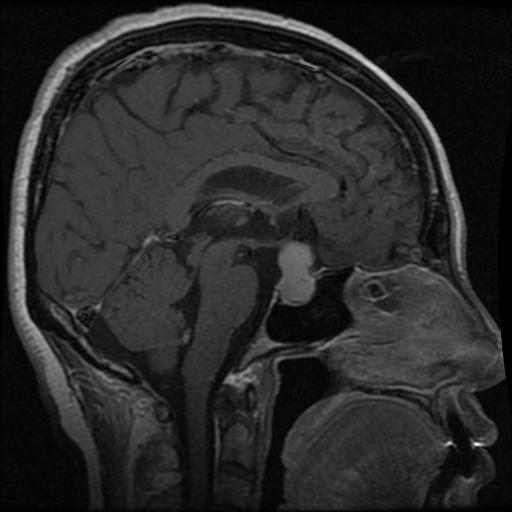
Label: pituitary